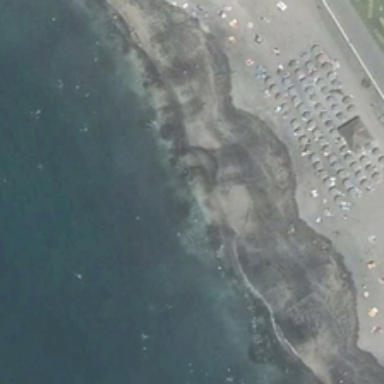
The sea beat the white spray on the beach .